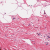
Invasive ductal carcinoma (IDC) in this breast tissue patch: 0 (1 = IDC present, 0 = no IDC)